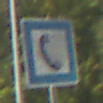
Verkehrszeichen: Fernsprecher
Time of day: MorningAfternoon
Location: Outdoor (Suburban)
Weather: Clear
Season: NotSpecified
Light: Natural